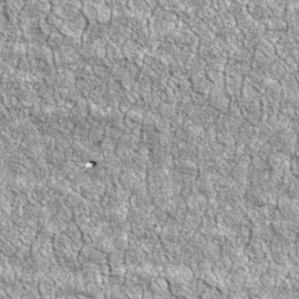
Label: non_frost